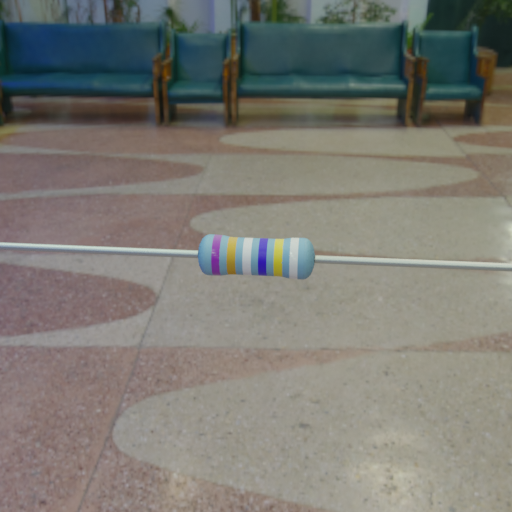
Resistor colour bands (in order): violet, gold, white, blue, yellow, white